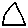
Label: triangle